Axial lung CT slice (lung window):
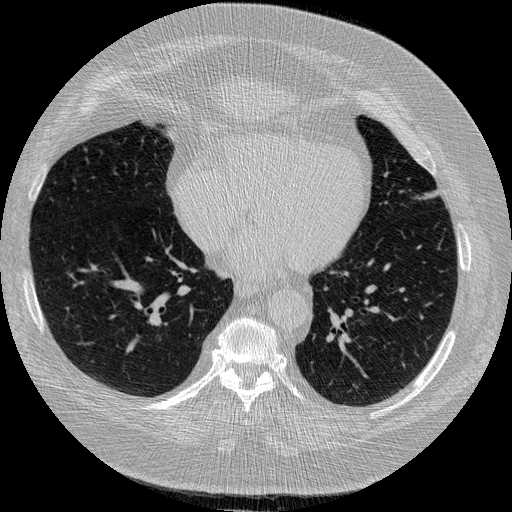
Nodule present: no